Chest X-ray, PA view. Patient: 44 years old, sex F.
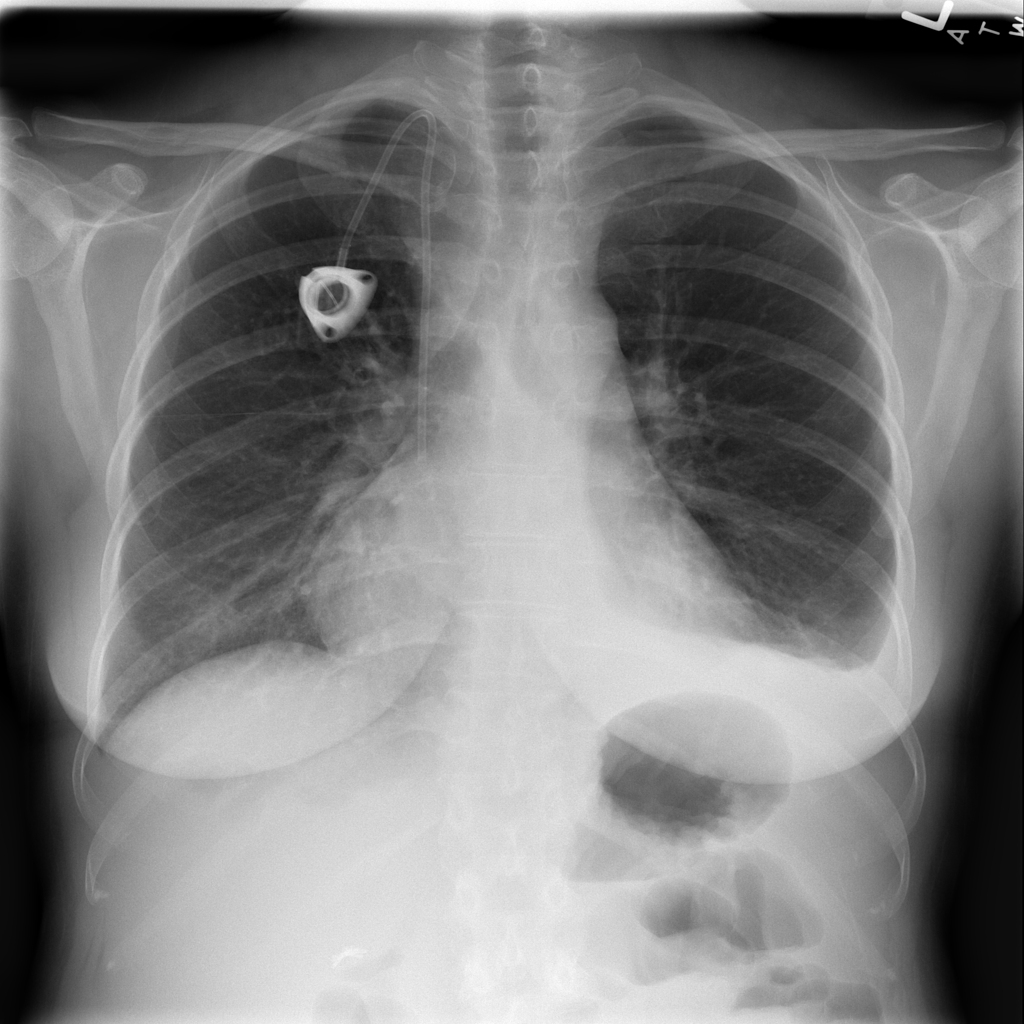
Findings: Atelectasis, Cardiomegaly, Effusion, Infiltration, Pleural_Thickening